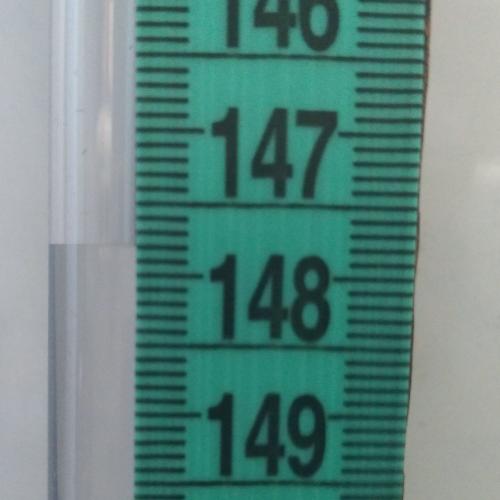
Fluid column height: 147.8 cm